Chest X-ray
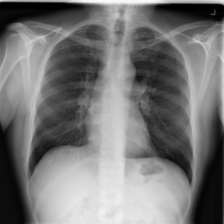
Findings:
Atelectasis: negative
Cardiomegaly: negative
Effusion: negative
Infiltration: negative
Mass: negative
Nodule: negative
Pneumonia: negative
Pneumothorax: negative
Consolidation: negative
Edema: negative
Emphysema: negative
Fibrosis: negative
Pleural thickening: negative
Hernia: negative